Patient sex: M
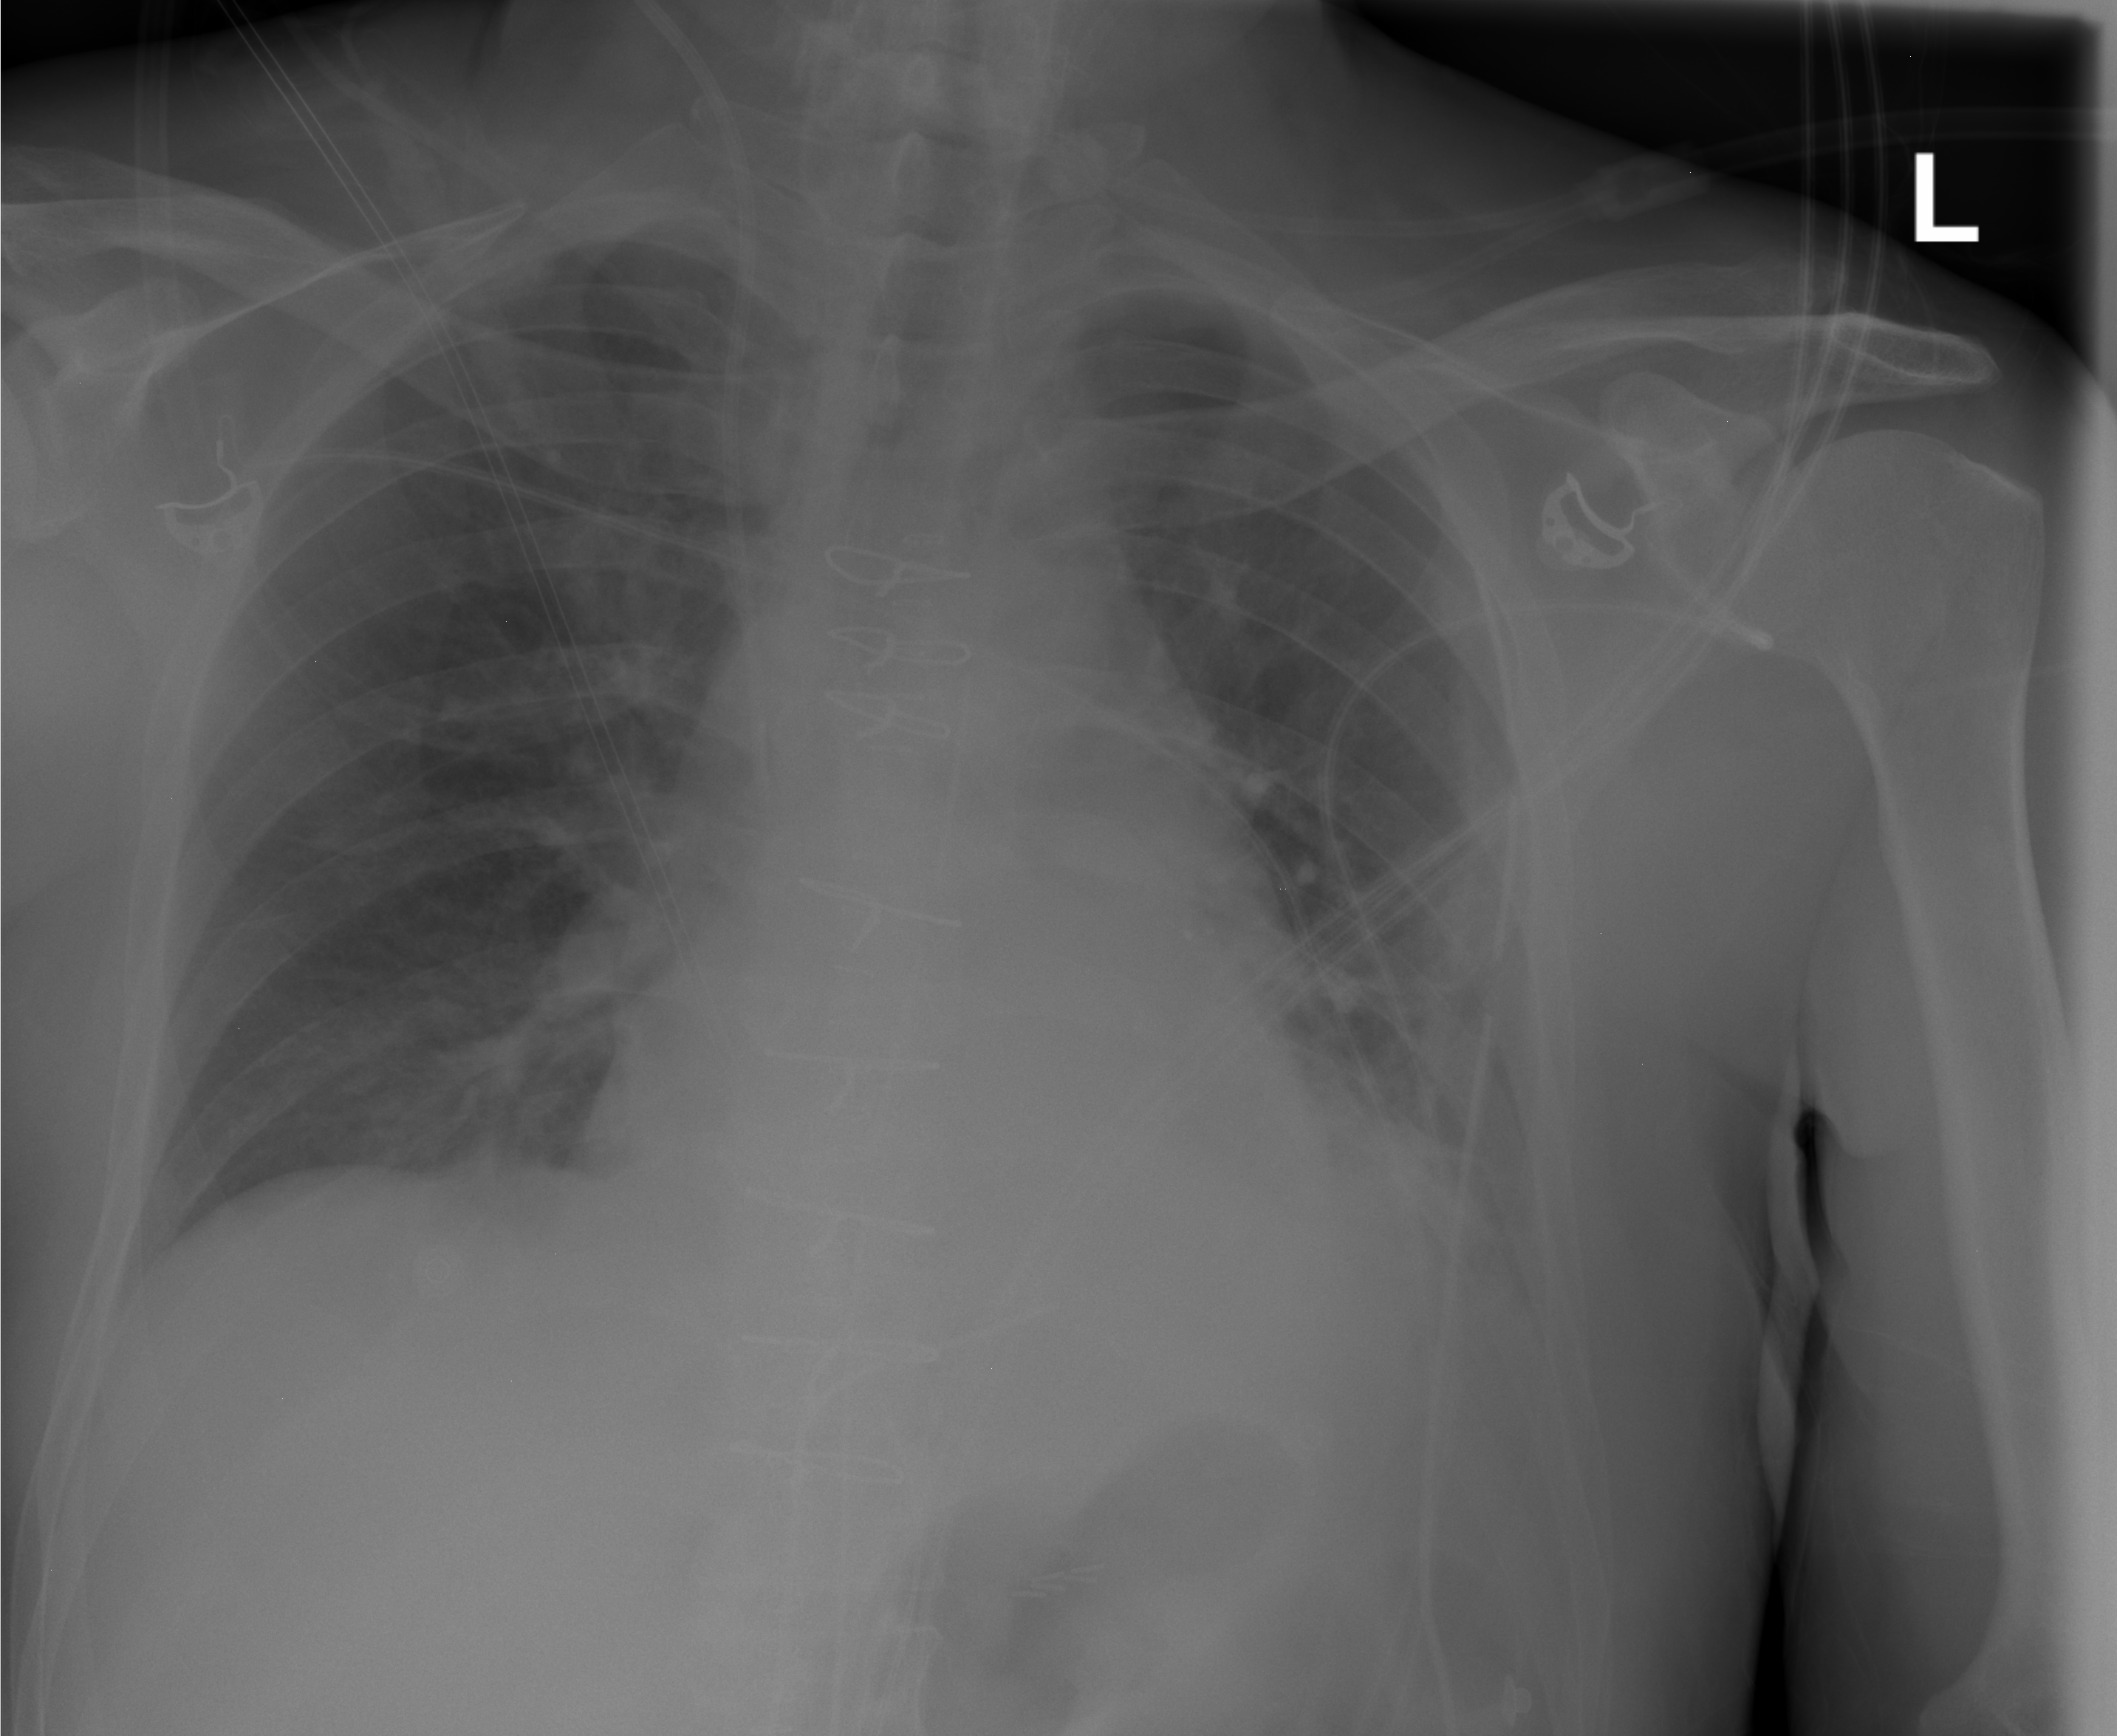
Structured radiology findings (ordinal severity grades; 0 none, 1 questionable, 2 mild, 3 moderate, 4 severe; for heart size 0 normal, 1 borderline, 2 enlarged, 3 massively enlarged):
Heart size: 1
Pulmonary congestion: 0
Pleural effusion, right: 0
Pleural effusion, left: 2
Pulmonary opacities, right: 0
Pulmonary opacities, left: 0
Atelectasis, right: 0
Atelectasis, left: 3